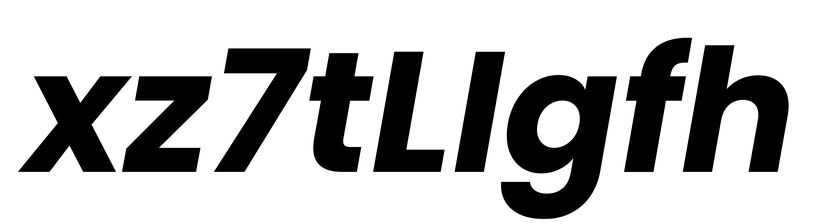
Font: Poppins-BoldItalic